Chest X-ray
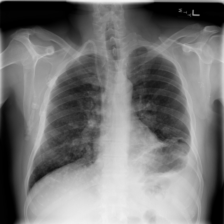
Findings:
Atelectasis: negative
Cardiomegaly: negative
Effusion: negative
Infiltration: negative
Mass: negative
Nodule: negative
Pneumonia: negative
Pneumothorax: negative
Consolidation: negative
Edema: negative
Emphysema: negative
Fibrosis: negative
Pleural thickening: negative
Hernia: negative